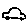
Label: car